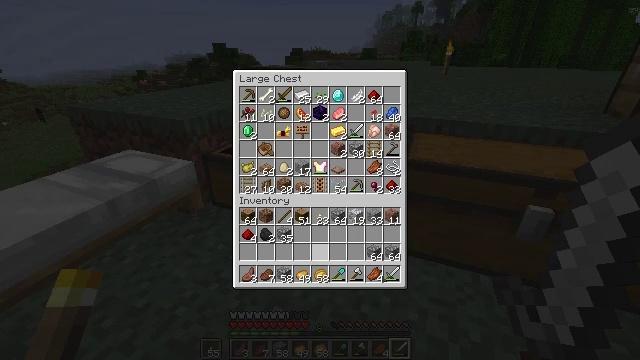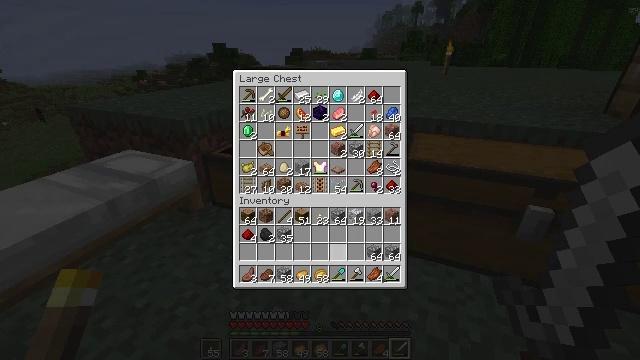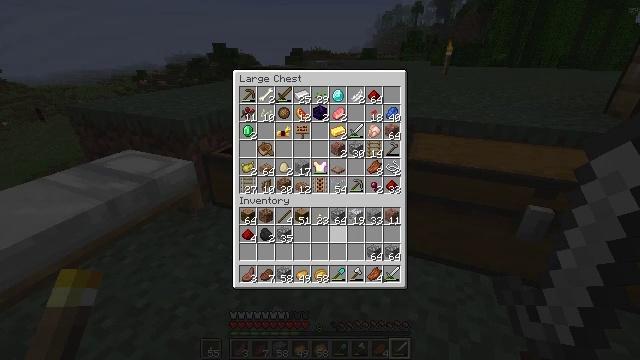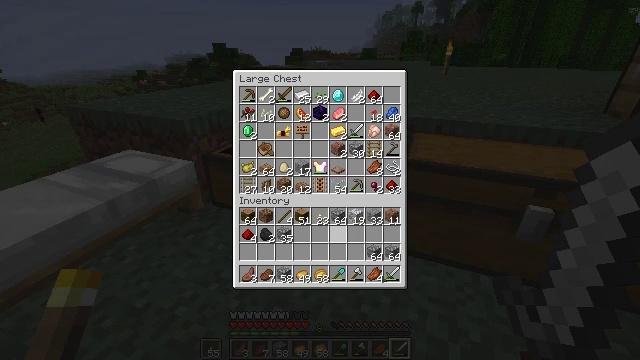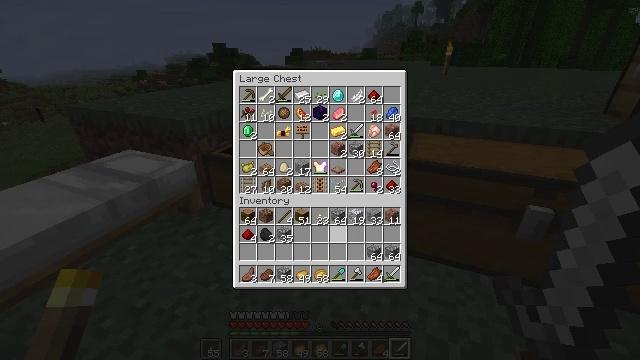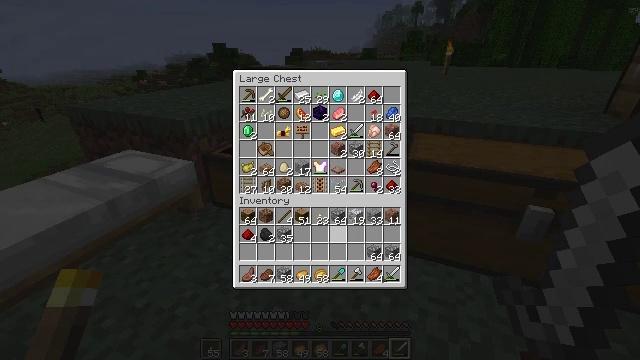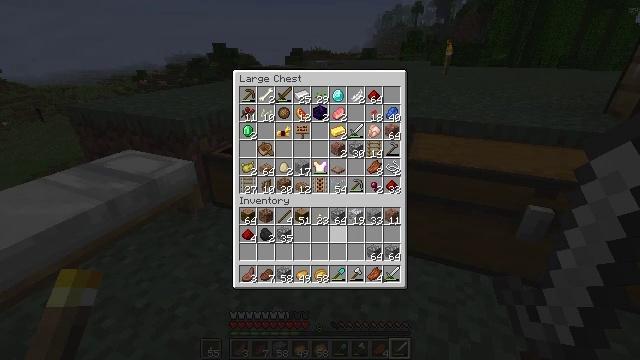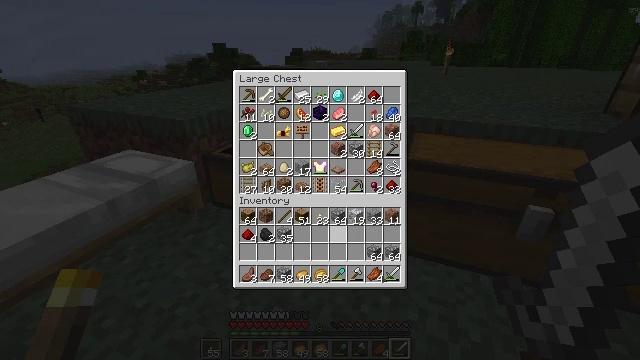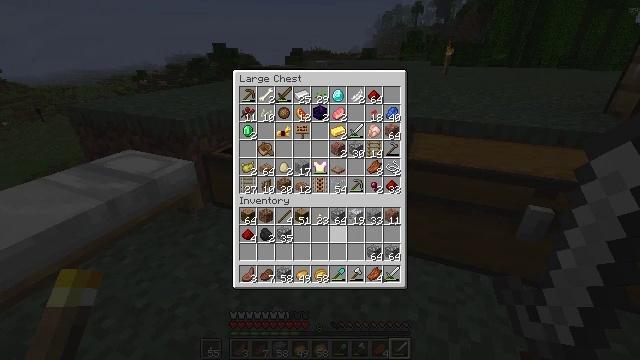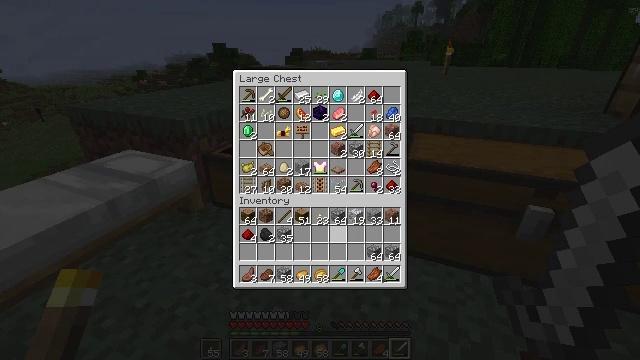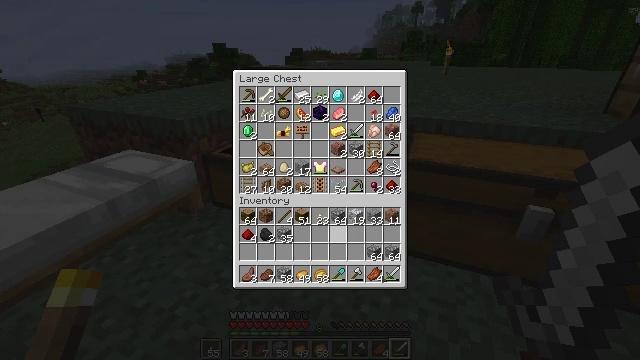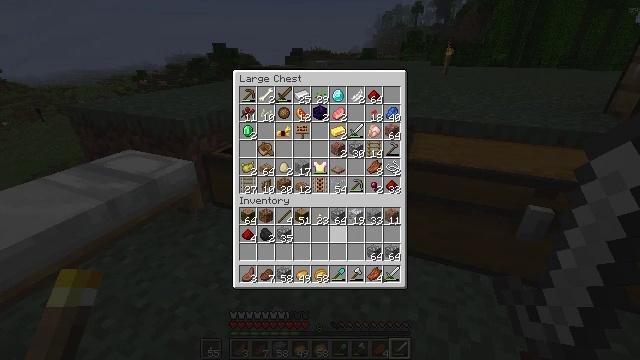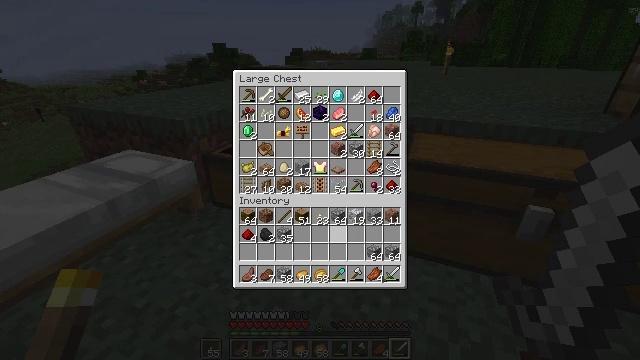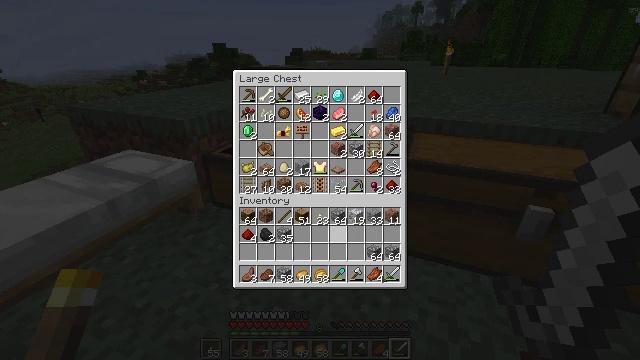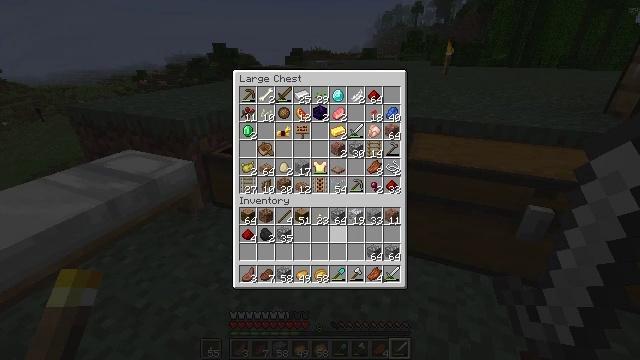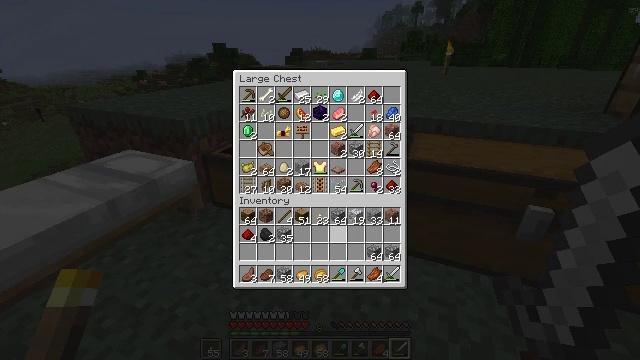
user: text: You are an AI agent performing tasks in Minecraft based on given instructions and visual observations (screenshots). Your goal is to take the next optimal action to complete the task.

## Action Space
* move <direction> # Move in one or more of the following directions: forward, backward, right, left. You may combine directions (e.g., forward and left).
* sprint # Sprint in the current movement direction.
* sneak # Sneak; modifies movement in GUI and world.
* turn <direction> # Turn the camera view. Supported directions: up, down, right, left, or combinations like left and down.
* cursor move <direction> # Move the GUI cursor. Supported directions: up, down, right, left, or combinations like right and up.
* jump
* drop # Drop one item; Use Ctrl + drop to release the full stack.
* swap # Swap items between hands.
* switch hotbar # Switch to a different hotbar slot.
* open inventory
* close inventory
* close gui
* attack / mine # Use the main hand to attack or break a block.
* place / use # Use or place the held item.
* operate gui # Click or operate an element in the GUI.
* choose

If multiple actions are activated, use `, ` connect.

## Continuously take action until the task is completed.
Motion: motion action
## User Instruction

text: Make a baked potato using a furnace.
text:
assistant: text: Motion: no_op
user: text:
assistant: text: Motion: no_op
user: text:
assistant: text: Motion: no_op
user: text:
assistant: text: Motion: no_op
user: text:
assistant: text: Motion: no_op
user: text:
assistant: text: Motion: no_op
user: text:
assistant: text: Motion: operate gui
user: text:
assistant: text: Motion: operate gui
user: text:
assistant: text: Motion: operate gui
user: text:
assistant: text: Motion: no_op
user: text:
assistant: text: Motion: no_op
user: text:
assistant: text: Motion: no_op
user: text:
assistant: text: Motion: no_op
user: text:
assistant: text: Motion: no_op
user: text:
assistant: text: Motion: no_op
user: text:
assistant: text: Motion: no_op
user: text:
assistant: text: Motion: no_op
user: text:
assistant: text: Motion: no_op
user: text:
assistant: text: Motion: no_op
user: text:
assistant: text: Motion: no_op
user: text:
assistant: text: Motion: no_op
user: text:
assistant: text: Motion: no_op
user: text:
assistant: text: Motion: no_op
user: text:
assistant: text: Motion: no_op
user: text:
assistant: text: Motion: no_op
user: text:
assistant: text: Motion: no_op
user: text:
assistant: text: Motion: no_op
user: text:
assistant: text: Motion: no_op
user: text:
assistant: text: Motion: no_op
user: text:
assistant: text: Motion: no_op